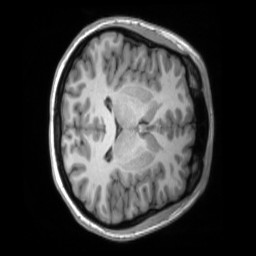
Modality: T1w
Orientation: axial
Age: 19
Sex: female
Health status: ill
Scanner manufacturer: siemens
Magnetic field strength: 3 T
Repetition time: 2.2 s
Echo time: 0.00157 s